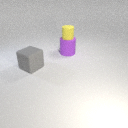
large purple rubber cylinder below small yellow rubber cylinder